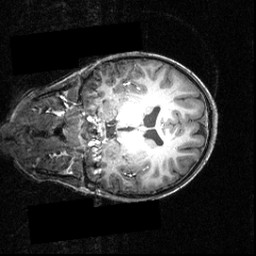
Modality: T1w
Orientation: coronal
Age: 12
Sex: male
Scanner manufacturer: siemens
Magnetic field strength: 3.951 T
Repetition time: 1.5 s
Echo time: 0.00335 s